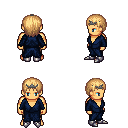
a pixel art fantasy rpg character, male body template, human, tanned skin, blue robe, gold greaves, light blonde plain hairstyle, iron tiara, metal boots, four views (front, back, left, right), 2x2 character sprite sheet, small pixel art, hard edges, no anti-aliasing